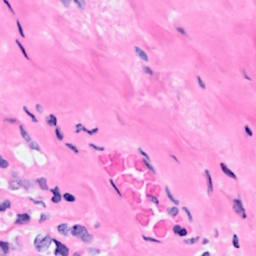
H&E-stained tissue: Breast